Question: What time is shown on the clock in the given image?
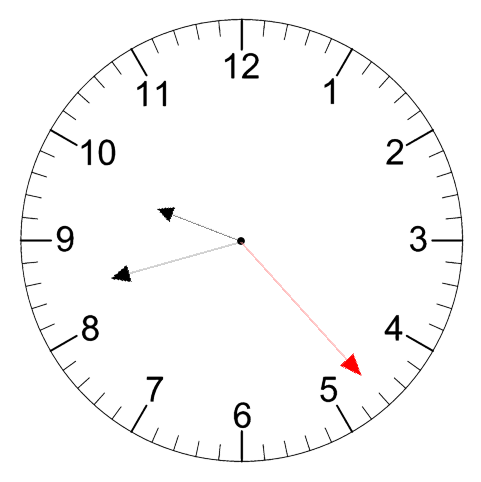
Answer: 09:42:23